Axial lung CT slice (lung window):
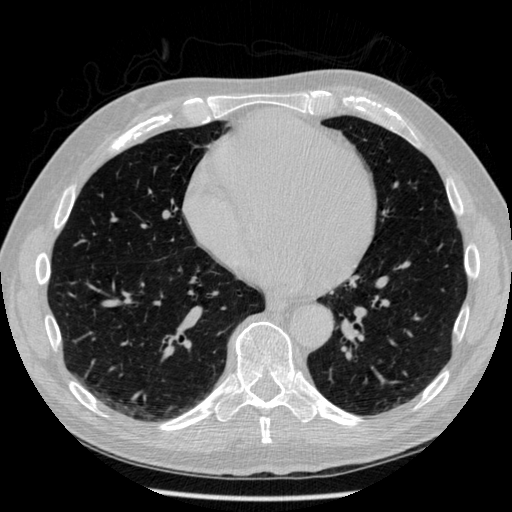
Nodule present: no